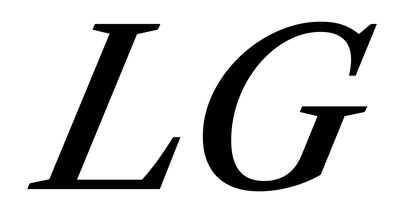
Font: LibreCaslonText-Italic_Medium_Italic